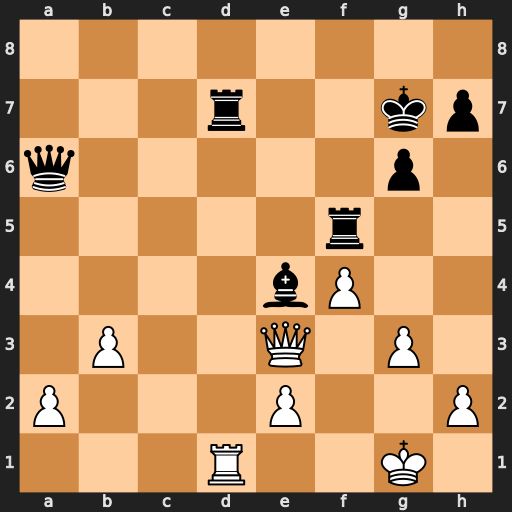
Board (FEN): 8/3r2kp/q5p1/5r2/4bP2/1P2Q1P1/P3P2P/3R2K1
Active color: w
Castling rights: -
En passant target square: -
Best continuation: Rxd7+ Rf7 Rxf7+ Kxf7 Qxe4